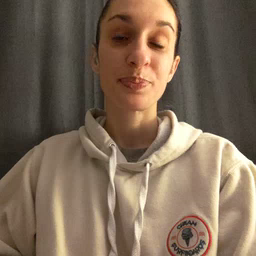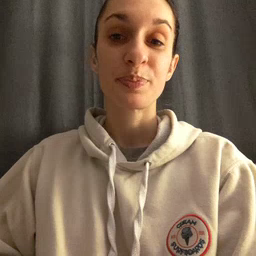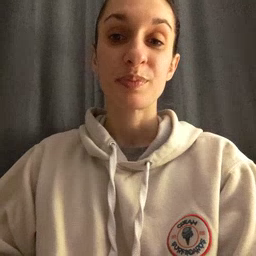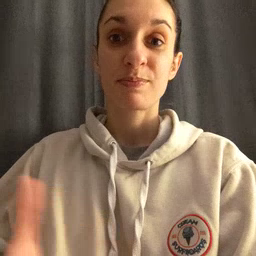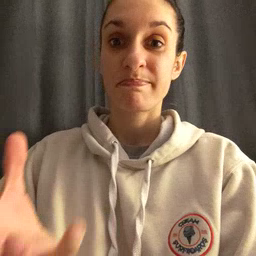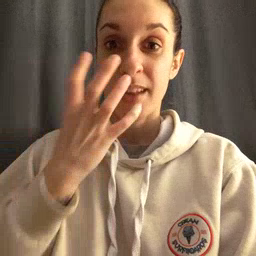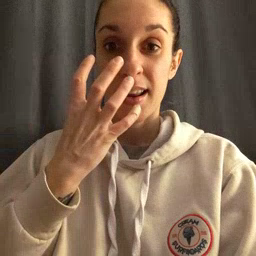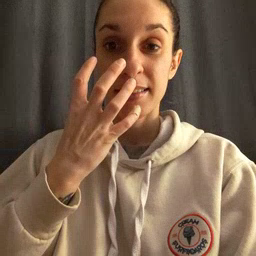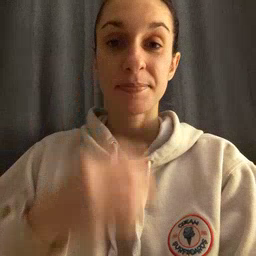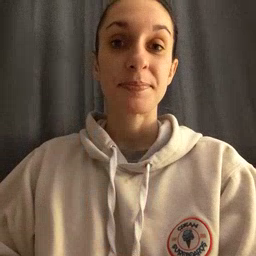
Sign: mad